Aerial crown-view tile of a tropical tree (Barro Colorado Island, Panama), acquired 20250512:
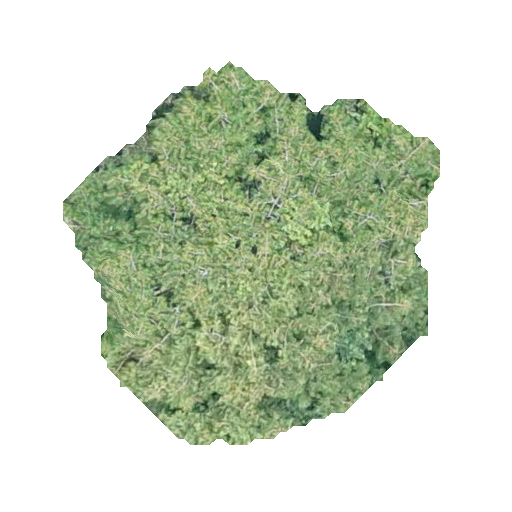
Species: Virola surinamensis
GBIF accepted scientific name: Virola surinamensis
Crown area: 147.561 m²